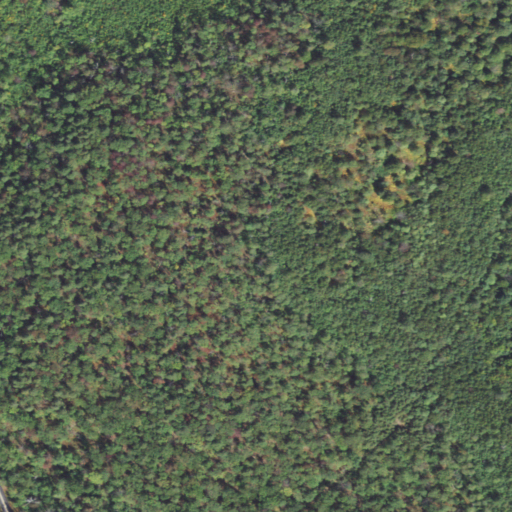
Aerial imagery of mountain in Pennsylvania named Chimney Rocks containing deciduous forest, mixed forest, and open development